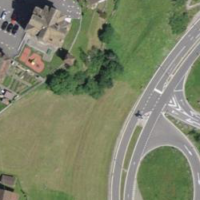
EUNIS habitat code: 57
Species observed at this site:
Asplenium trichomanes
Phoenicurus ochruros
Ptyonoprogne rupestris